Question: I am working with a joomla site and I installed a component named qcontacts. It works perfectly, but when I enable sef in joomla I get:

All the other menus in the site work properly with seo enabled with com_content, the problem is only with qcontancts. Any suggestions?
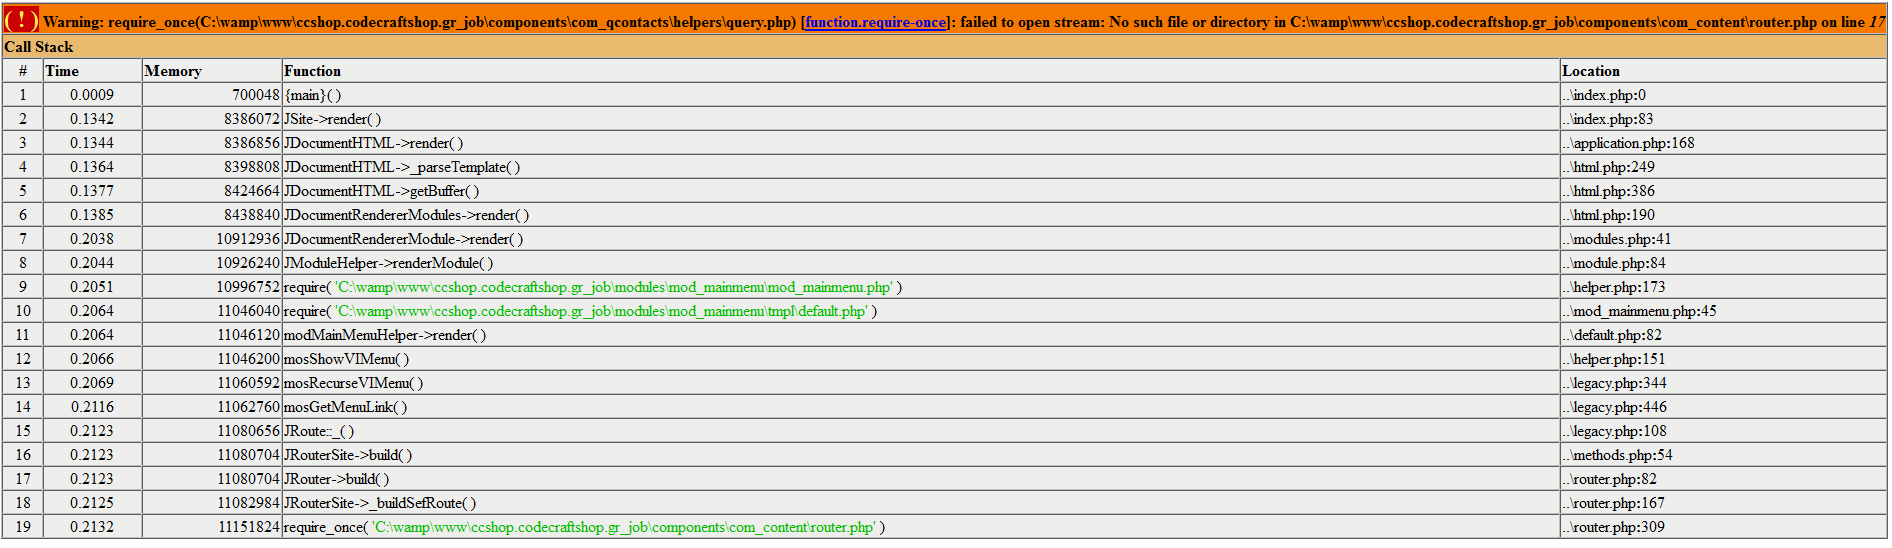
Answer: i actualy commented out from "components/com_content/router.php" the following lines
'''
//require_once(JPATH_COMPONENT.DS.'controller.php');
//require_once(JPATH_COMPONENT.DS.'helpers'.DS.'query.php');
//require_once(JPATH_COMPONENT.DS.'helpers'.DS.'route.php');
'''
and everything seems to be working fine with sef. I am not sure if i did the correct thing or if i have any sideefects in the futre. But for now everything seems to be working.